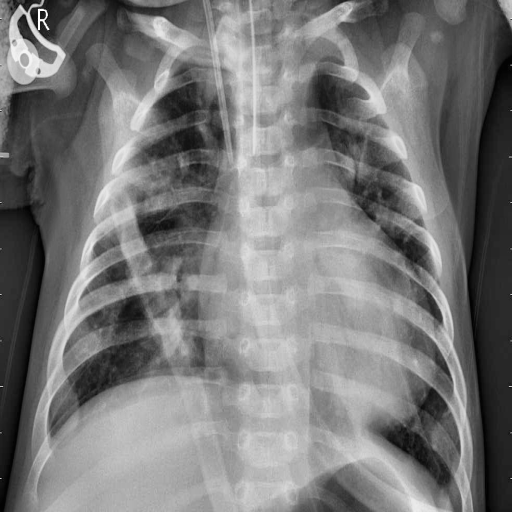
Finding: PNEUMONIA